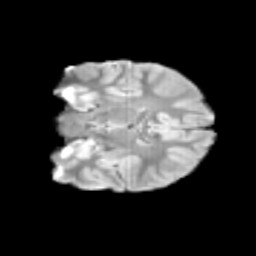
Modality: T2w
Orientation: coronal
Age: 9
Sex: male
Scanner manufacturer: siemens
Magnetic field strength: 3 T
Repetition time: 3.8 s
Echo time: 0.07 s